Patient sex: M
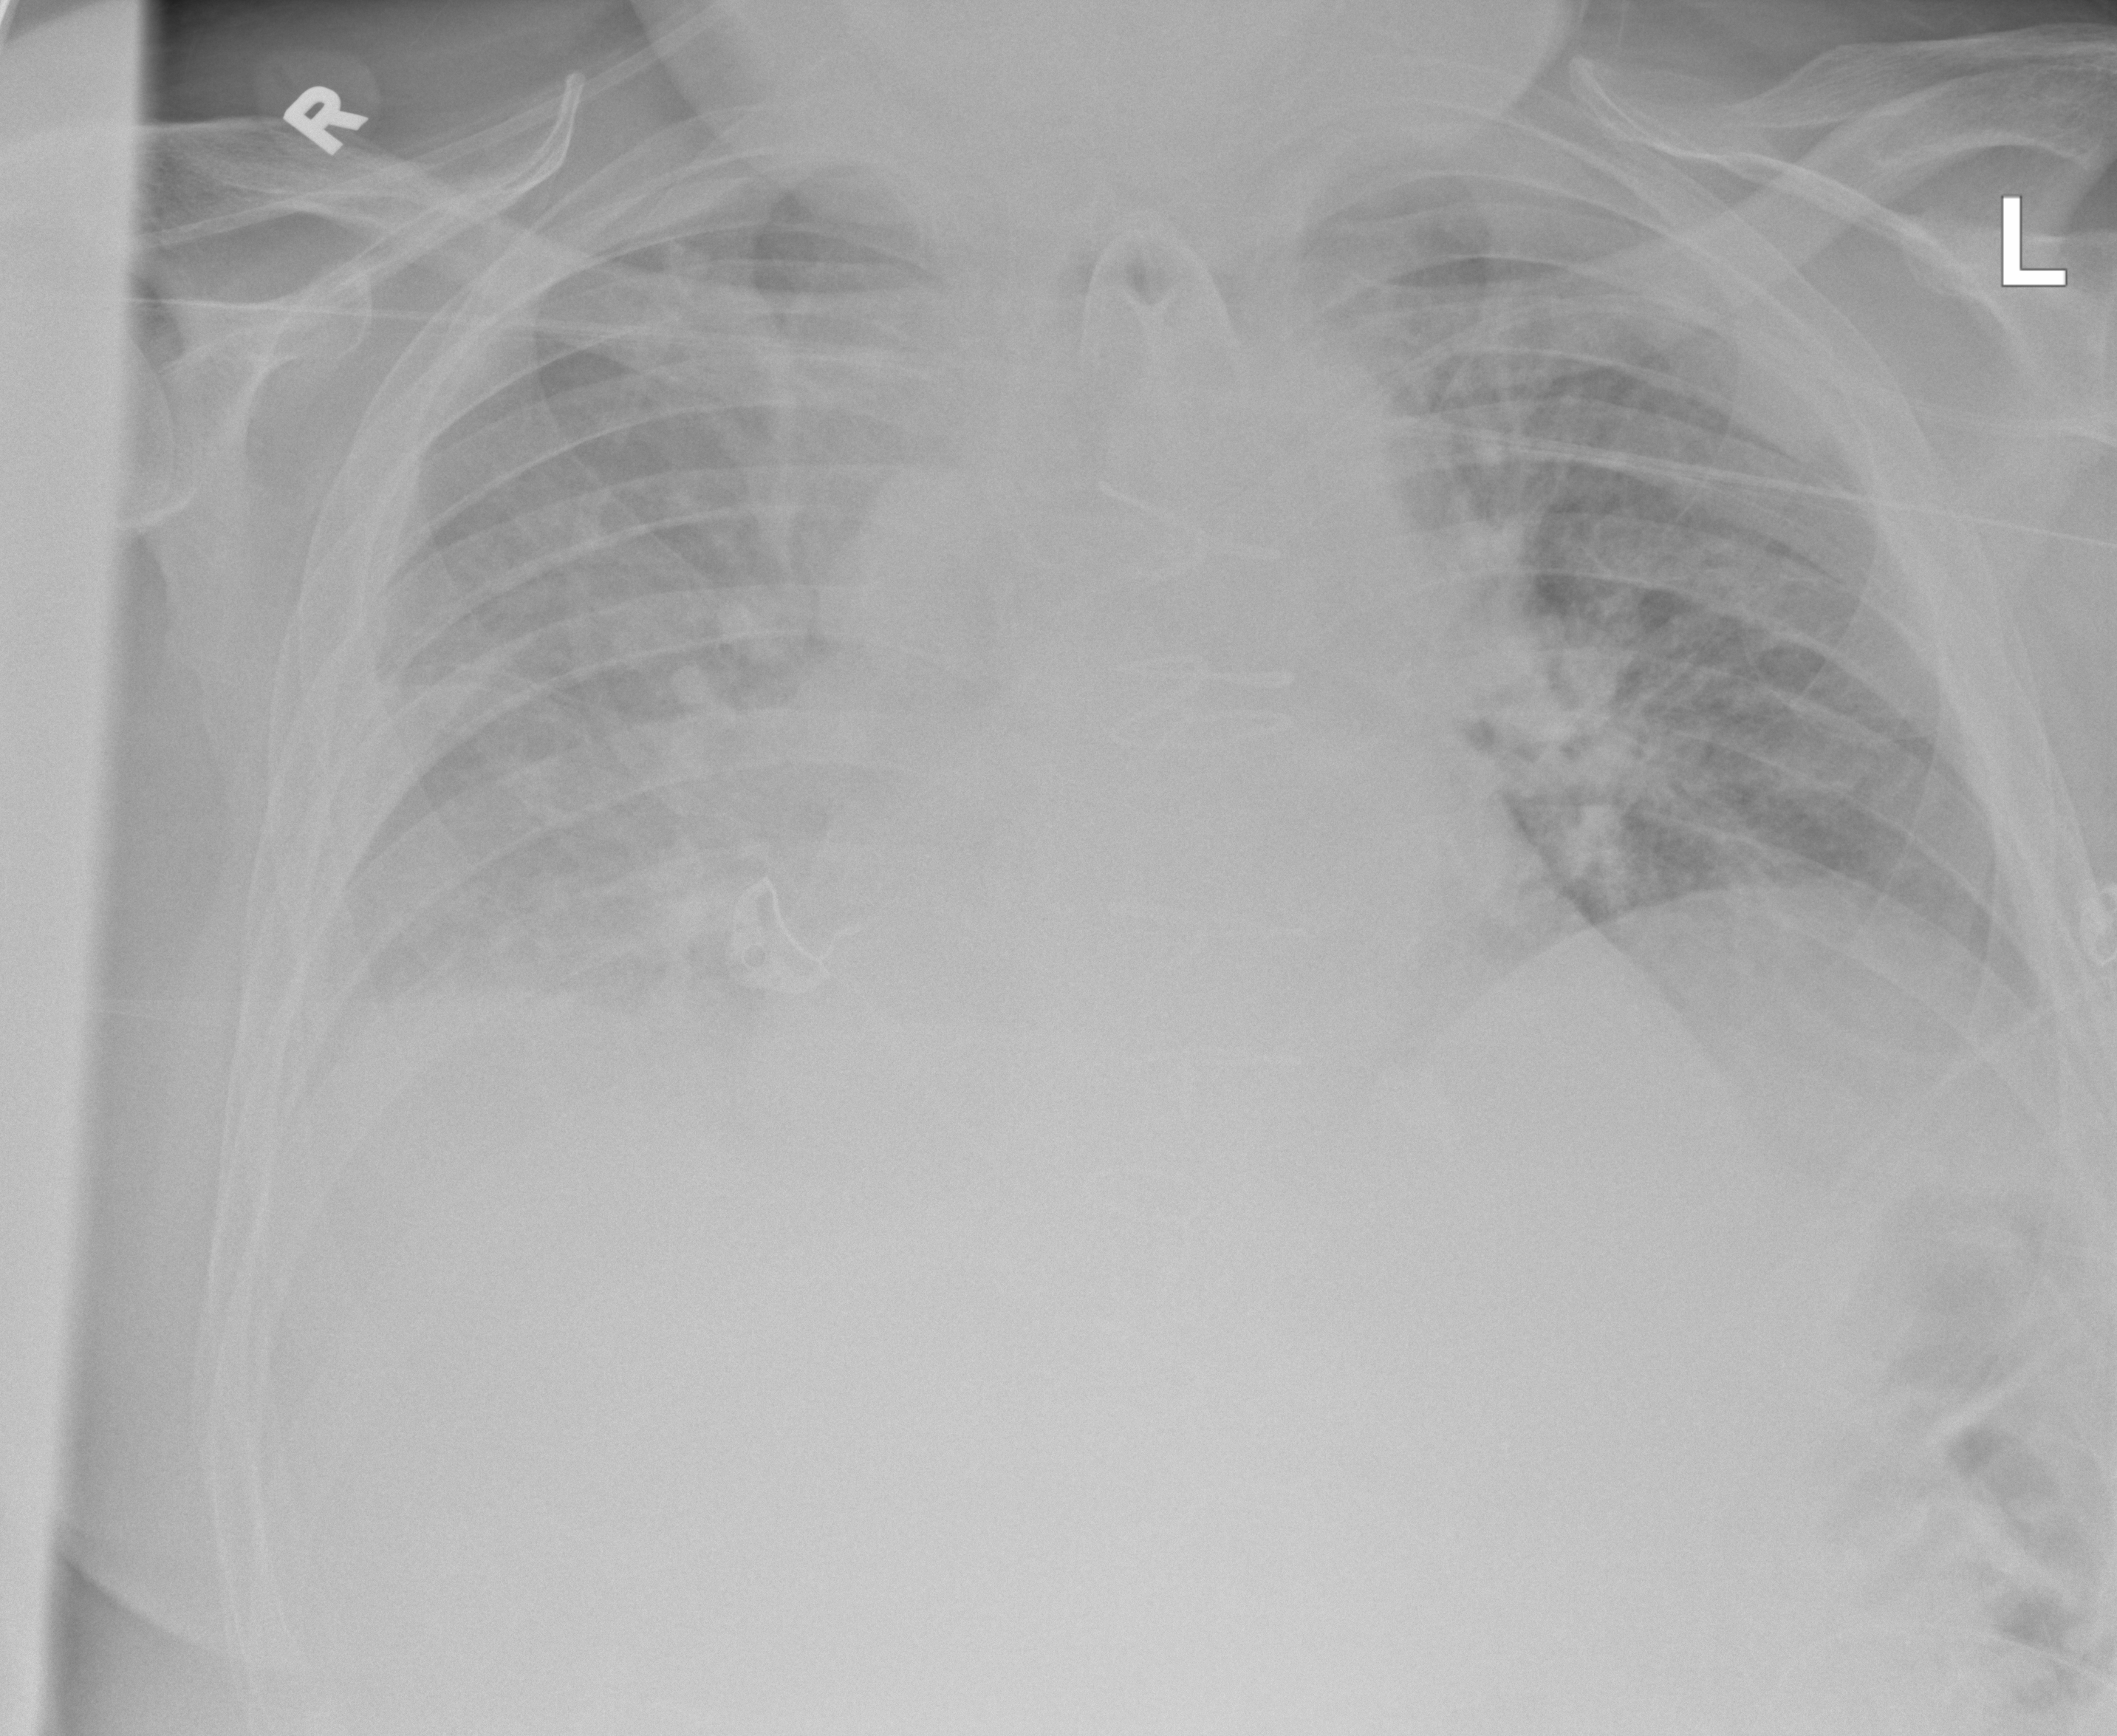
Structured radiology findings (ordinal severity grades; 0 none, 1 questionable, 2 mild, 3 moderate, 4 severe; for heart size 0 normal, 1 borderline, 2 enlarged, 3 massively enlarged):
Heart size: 2
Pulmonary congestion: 3
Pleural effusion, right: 3
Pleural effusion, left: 2
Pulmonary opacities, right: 2
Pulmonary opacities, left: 2
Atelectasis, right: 2
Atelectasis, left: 0